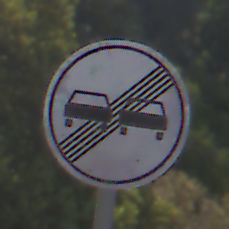
Verkehrszeichen: EndeUeberholverbot
Umgebung: Outdoor, Nature
Tageszeit: MorningAfternoon
Wetter: Clear
Licht: Natural
Jahreszeit: NotSpecified
Kontrast: HighContrast